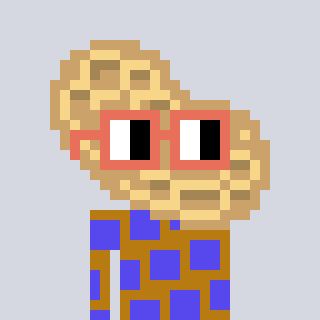
a pixel art character with square orange glasses, a peanut-shaped head and a gold-colored body on a cool background